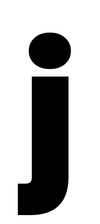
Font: Poppins-Black